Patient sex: M
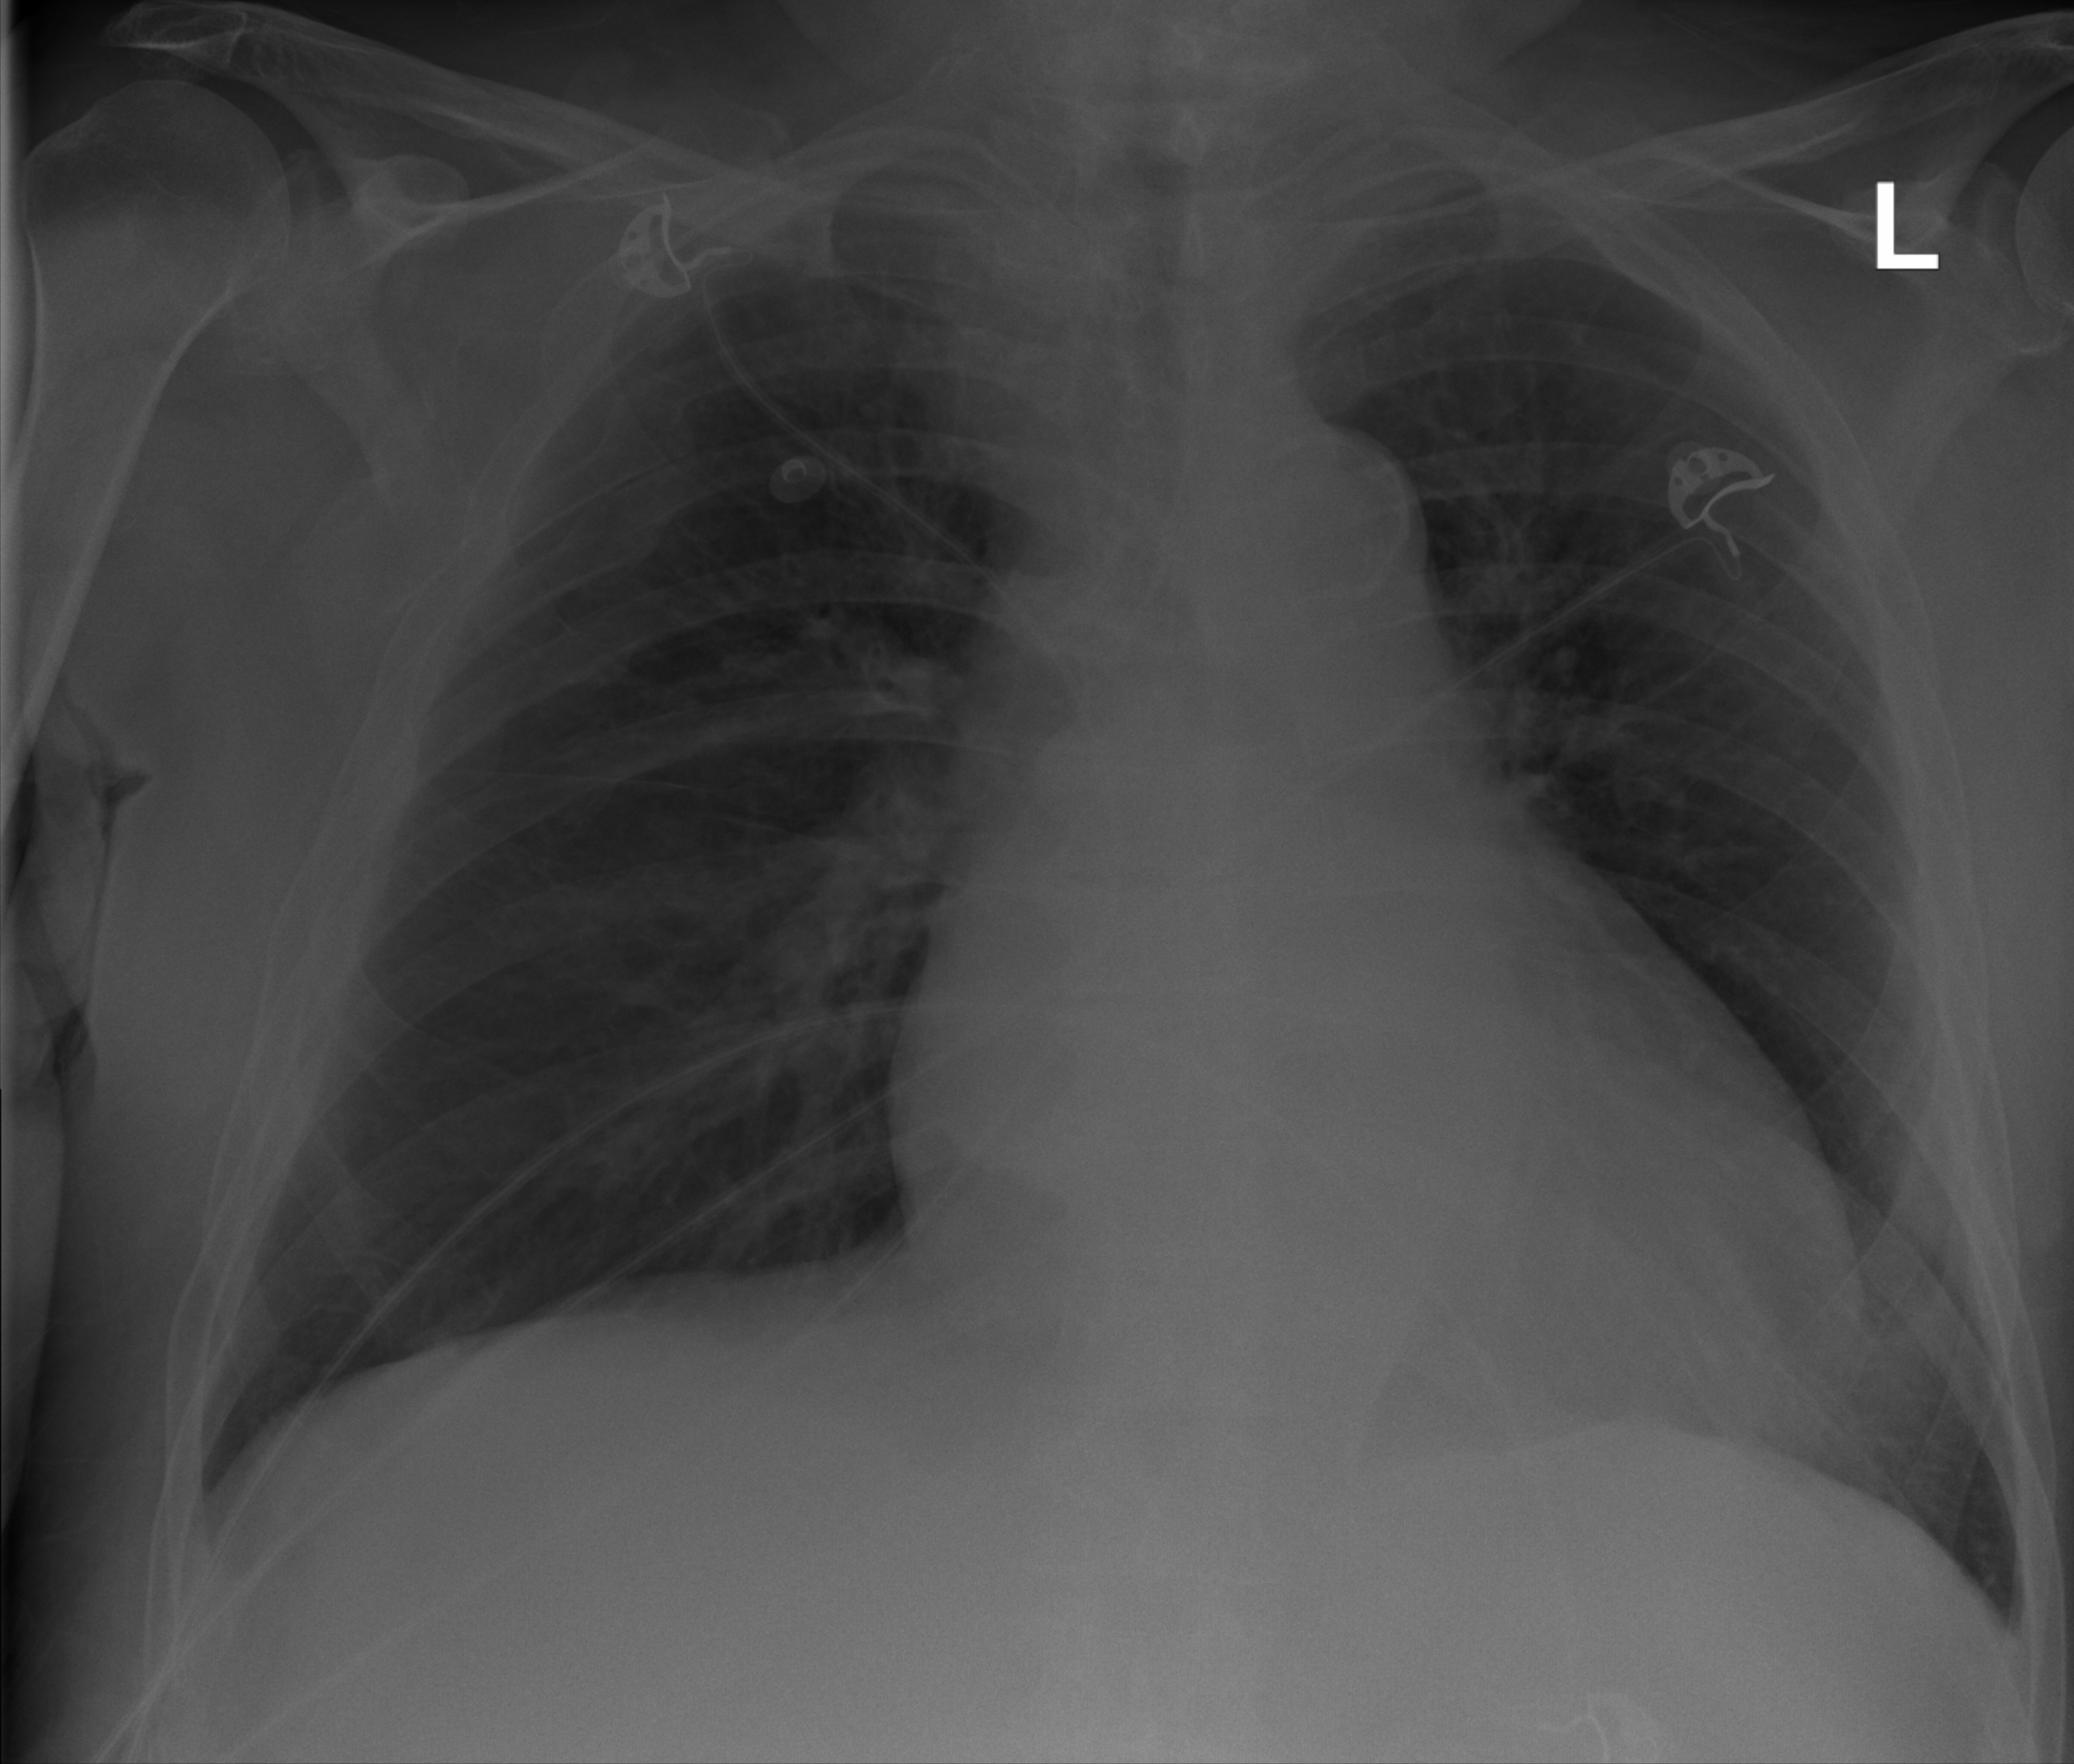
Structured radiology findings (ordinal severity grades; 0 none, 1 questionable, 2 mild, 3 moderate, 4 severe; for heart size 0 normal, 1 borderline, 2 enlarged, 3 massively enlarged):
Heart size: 2
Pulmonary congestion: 1
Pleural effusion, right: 0
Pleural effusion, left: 0
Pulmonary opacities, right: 0
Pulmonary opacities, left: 0
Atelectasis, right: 1
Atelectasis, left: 1